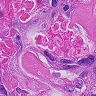
Metastatic tissue present: yes